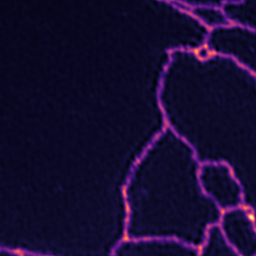
Label: Super-resolution ER image